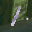
Label: 1